Brain MRI, t1w sequence, axial 2D slice.
Patient: age 35, sex F, weight 95 kg, height 1.95 m
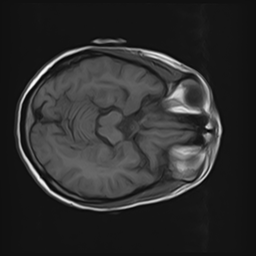